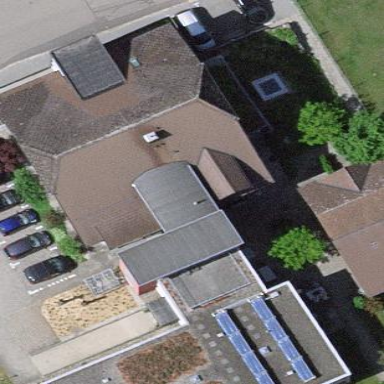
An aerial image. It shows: Nursing home building.